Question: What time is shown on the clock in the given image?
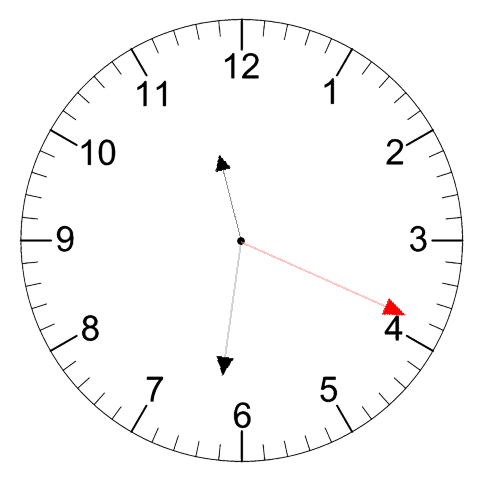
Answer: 11:31:19